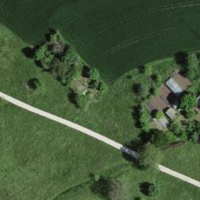
EUNIS habitat code: 25
Species observed at this site:
Filipendula ulmaria